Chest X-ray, PA view. Patient: 52 years old, sex F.
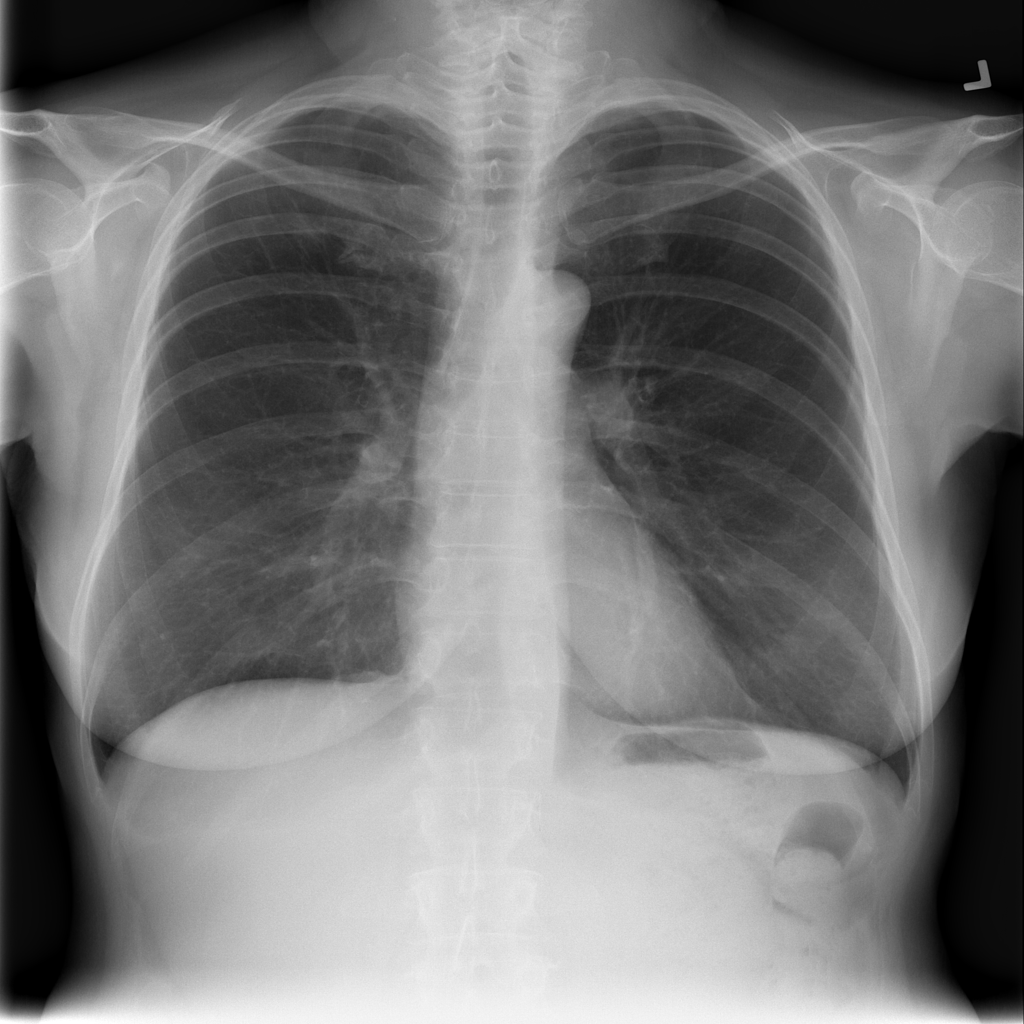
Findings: No Finding